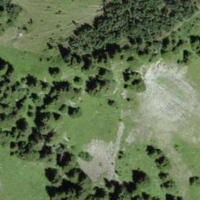
EUNIS habitat code: 23
Species observed at this site:
Bartsia alpina